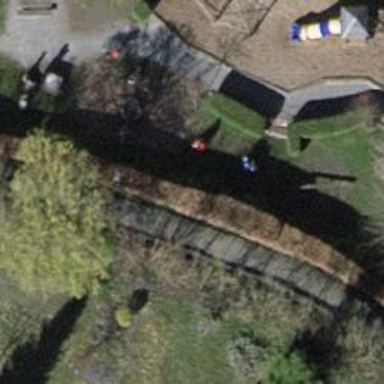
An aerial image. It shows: Playground featuring seesaw with playground theme.